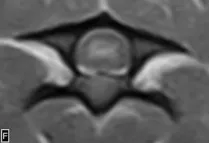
Ascending/descending cervical myelomalacia. Post-contrast sagittal T1W. The dotted line (E) denotes the axis by which the post-contrast T1W image is acquired.
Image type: radiology (mri)